Question: I have UIActionSheet with 3 options -
1. Take a photo (from camera)
2. Choose from library
3. Edit photo (if user has profile picture )
I use UIImagePickerController and don't have problems with first 2 options. User choose photo and then can zoom/move to crop one.
F.e if I choose "edit photo" I want to get the same photo "state" that I've choosen after preview.
That is how native "contacts" app works!

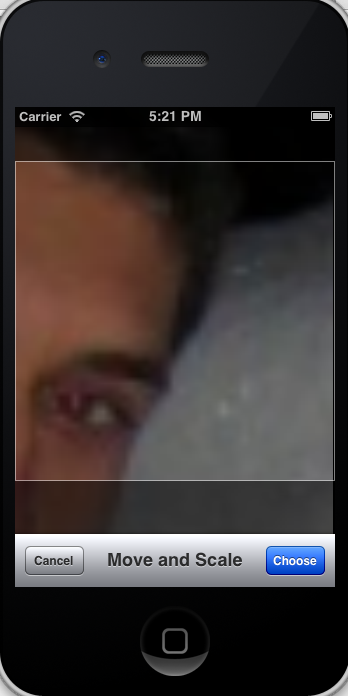
Answer: You need to access the 'UIImagePickerControllerEditedImage' object in your delegate method:
'''
- (void)imagePickerController:(UIImagePickerController *)picker didFinishPickingMediaWithInfo:(NSDictionary *)info {
UIImage *image = [info objectForKey:UIImagePickerControllerEditedImage];
if (!image) image = [info objectForKey:UIImagePickerControllerOriginalImage];
....
}
'''
Then you can use this image in your own edit view controller. The Contacts app works this way because it writes the edited image back to the 'ALAsset', a destructive change. It is probably a bad idea to do this for users in your app, so it is best to write your own edit image controller that will handle the edited image instead of 'UIImagePickerController'. A <URL> shows tons of open-source repos that can help you with cropping here.